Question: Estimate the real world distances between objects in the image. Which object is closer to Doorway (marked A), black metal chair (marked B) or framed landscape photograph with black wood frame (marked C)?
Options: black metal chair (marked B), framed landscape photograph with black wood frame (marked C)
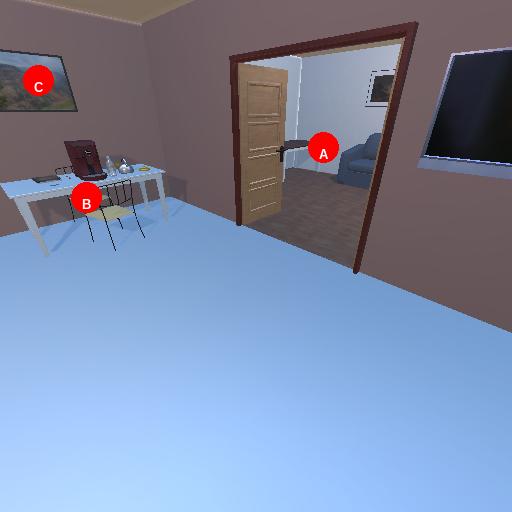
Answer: black metal chair (marked B)